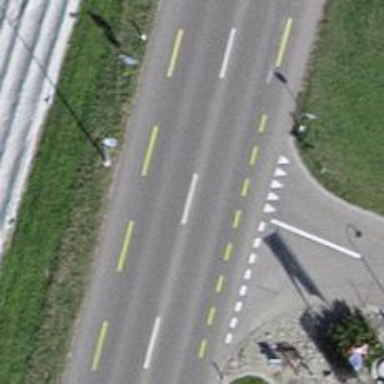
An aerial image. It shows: Secondary road with asphalt surface and lanes for cycling in both directions.